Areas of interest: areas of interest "Ningxia Medical University Affiliated Autonomous Region Traditional Chinese Medicine Hospital"
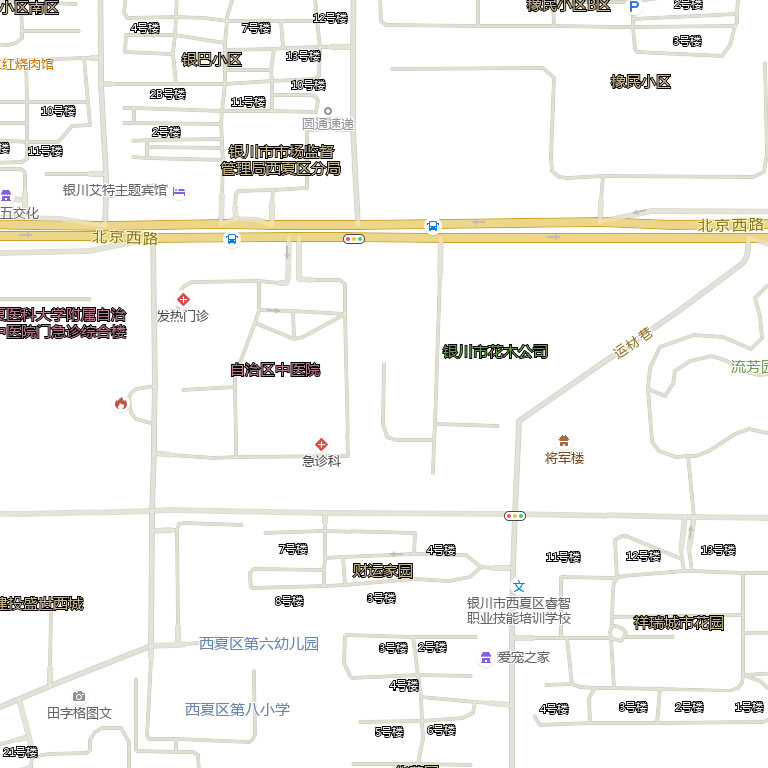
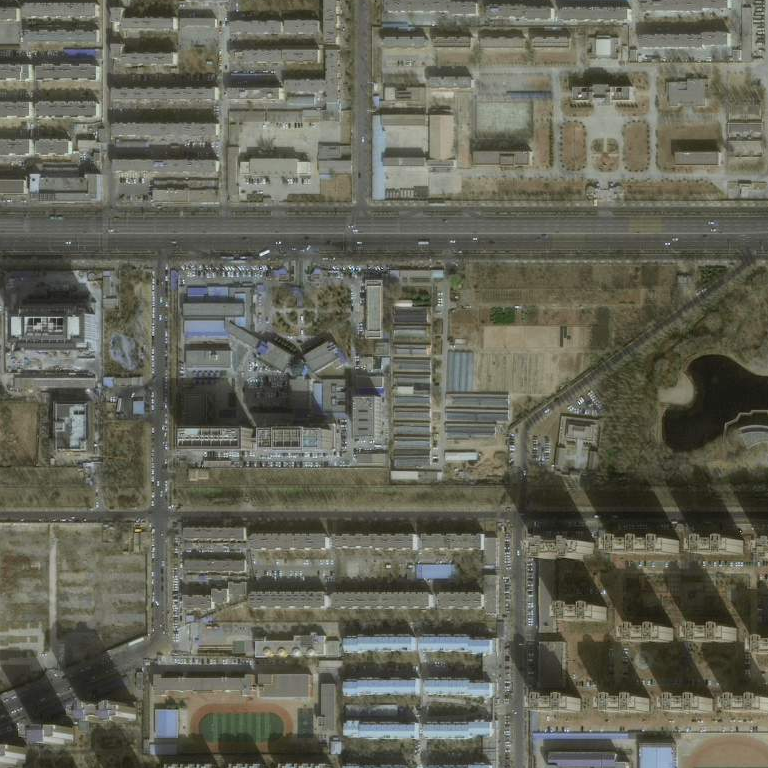